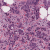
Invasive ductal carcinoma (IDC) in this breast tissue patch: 1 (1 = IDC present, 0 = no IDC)